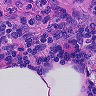
Metastatic tissue present: no